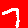
Digit: 7